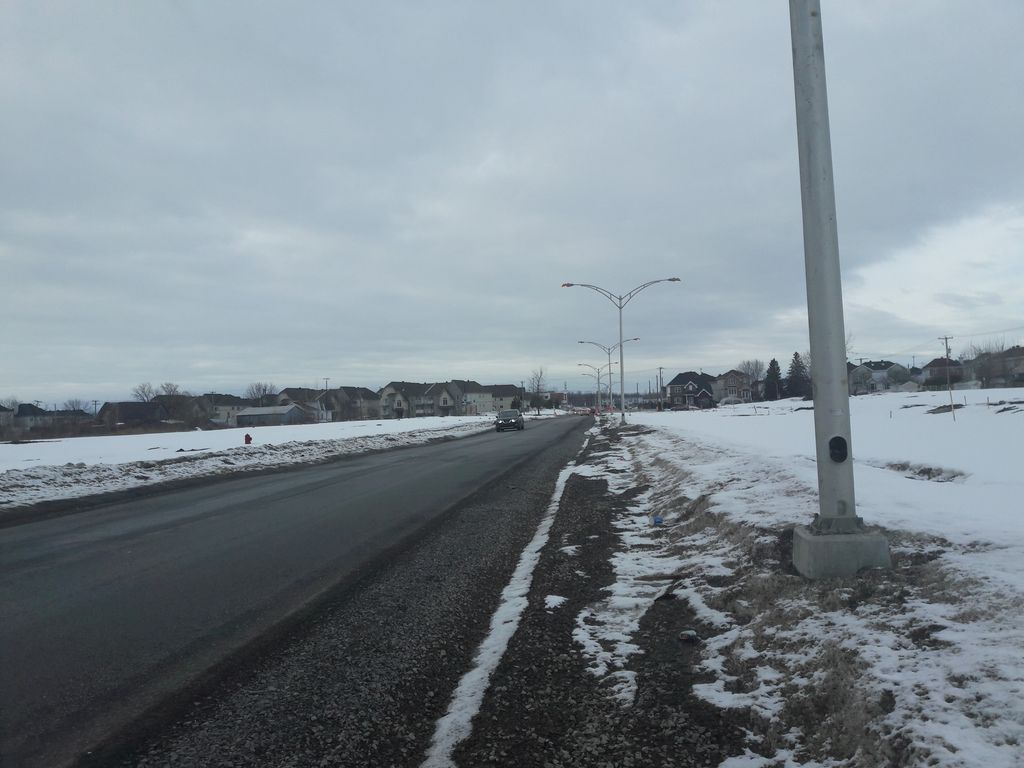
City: montreal